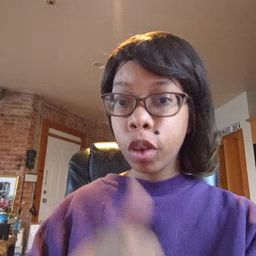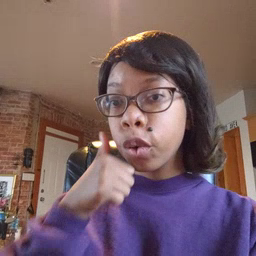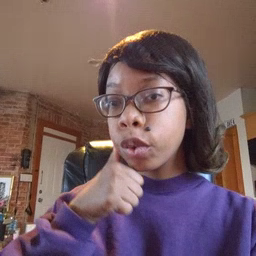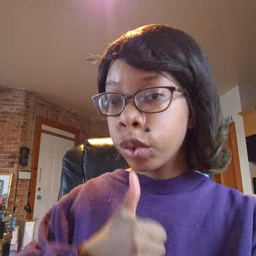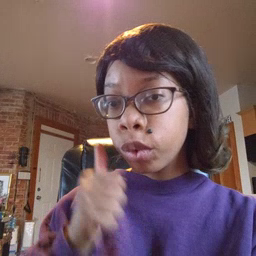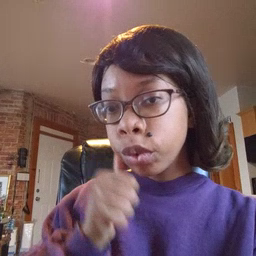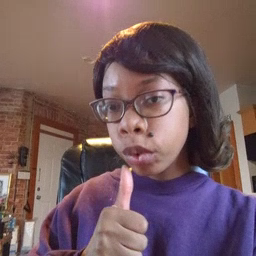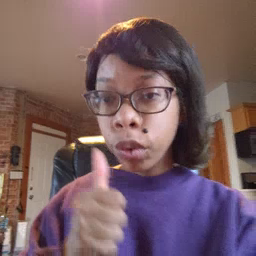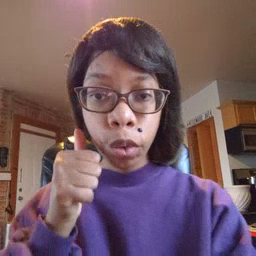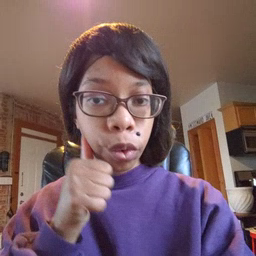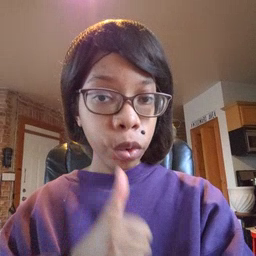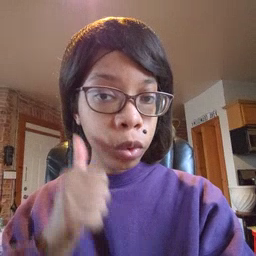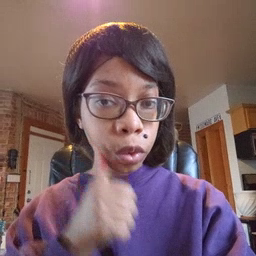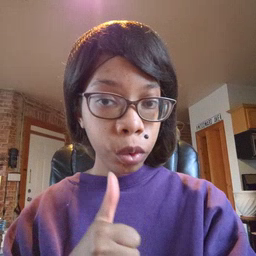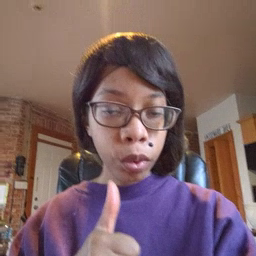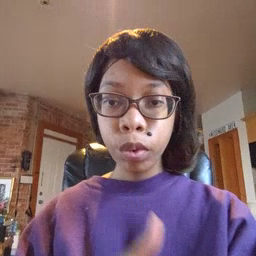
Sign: girl